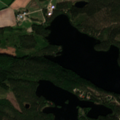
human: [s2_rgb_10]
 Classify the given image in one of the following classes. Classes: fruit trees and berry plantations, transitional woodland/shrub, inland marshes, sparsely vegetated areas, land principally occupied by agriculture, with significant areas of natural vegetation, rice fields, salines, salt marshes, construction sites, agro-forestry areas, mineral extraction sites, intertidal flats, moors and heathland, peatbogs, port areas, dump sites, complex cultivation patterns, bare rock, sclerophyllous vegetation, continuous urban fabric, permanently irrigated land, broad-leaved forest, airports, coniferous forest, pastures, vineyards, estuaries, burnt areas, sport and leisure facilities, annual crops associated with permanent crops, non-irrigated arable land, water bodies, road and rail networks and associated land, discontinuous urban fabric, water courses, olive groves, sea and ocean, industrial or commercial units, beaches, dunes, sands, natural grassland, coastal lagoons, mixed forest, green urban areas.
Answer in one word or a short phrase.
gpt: non-irrigated arable land, coniferous forest, mixed forest, transitional woodland/shrub, water bodies